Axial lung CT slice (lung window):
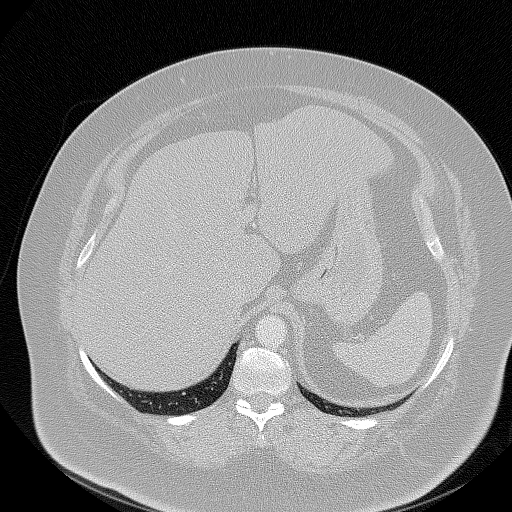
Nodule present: no